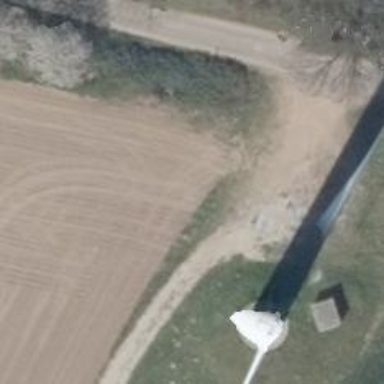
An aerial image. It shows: Wind generator with horizontal axis. The generator is wind turbine.